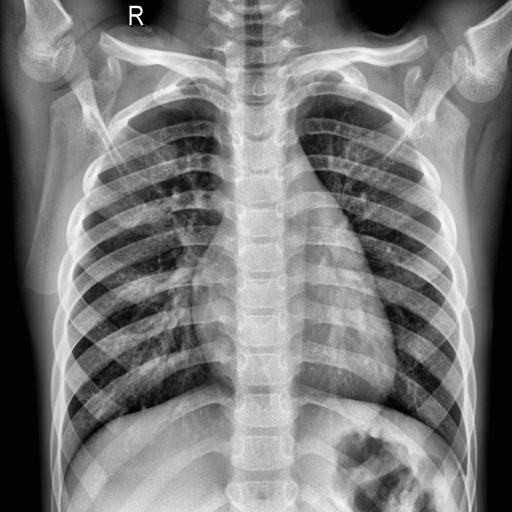
Finding: NORMAL